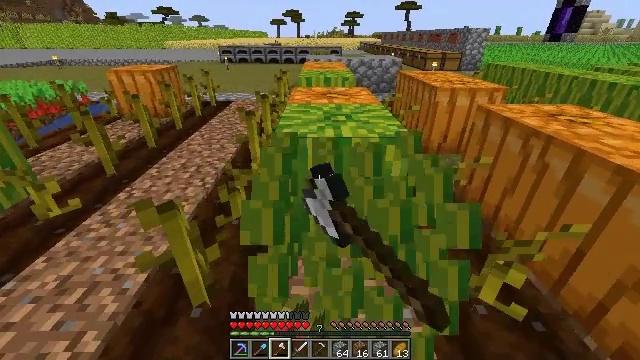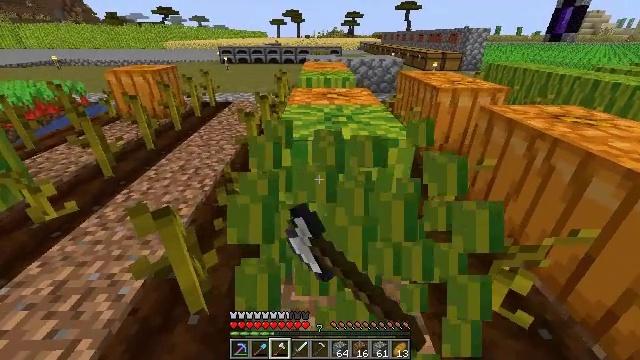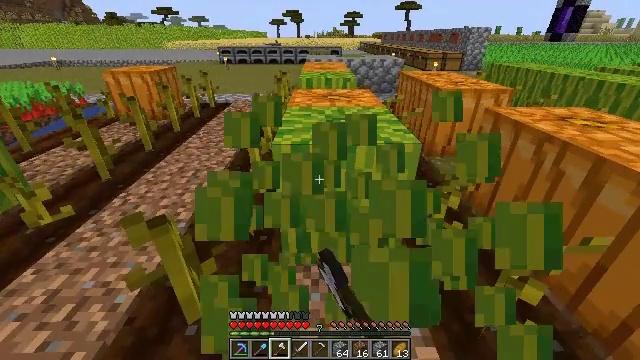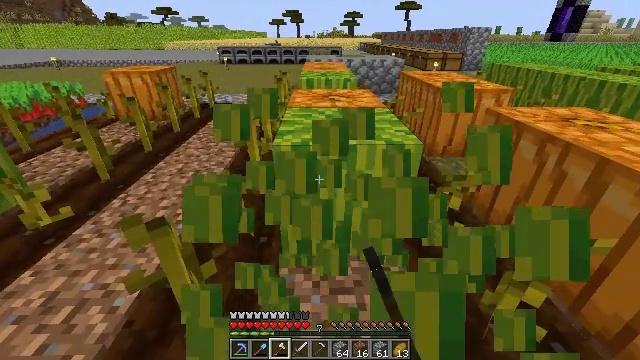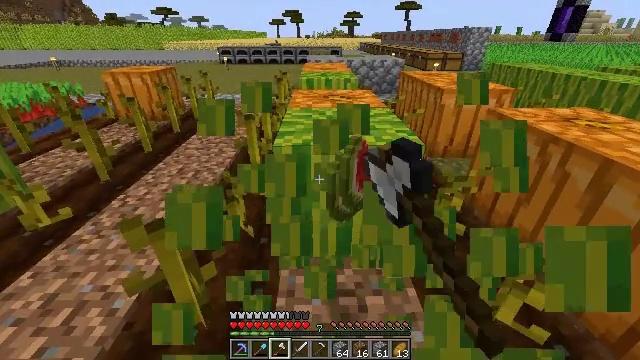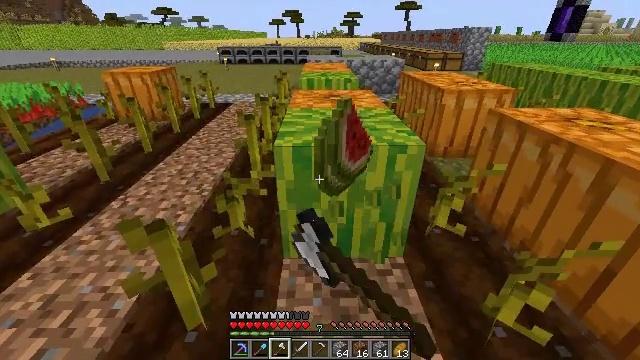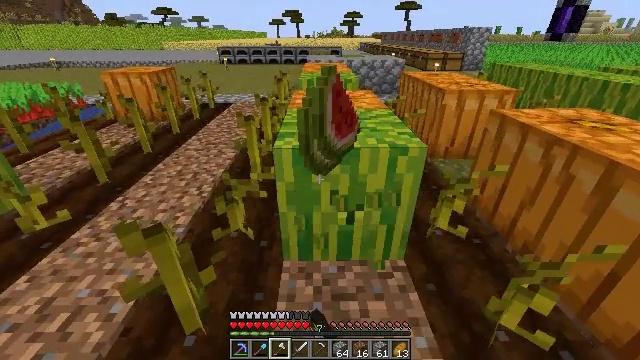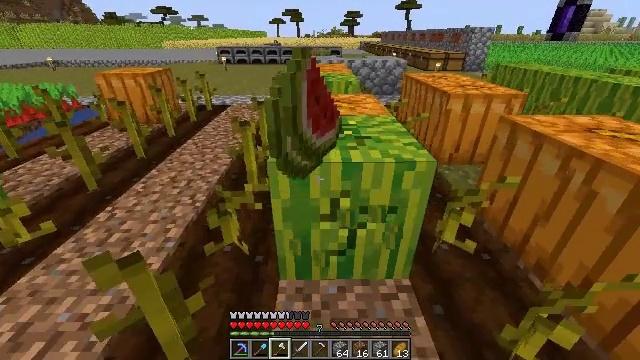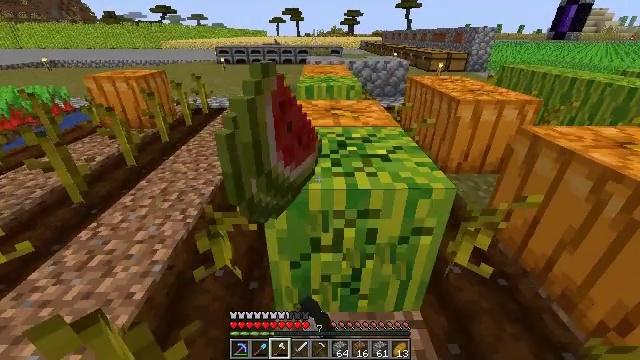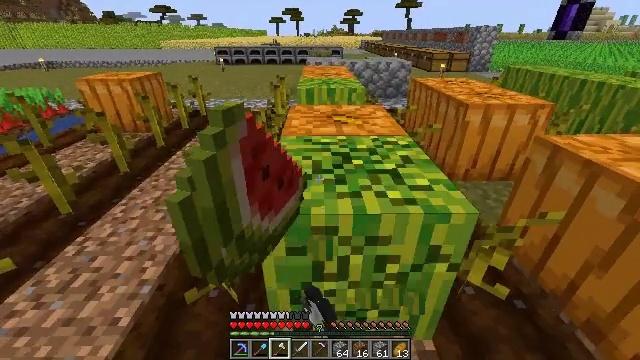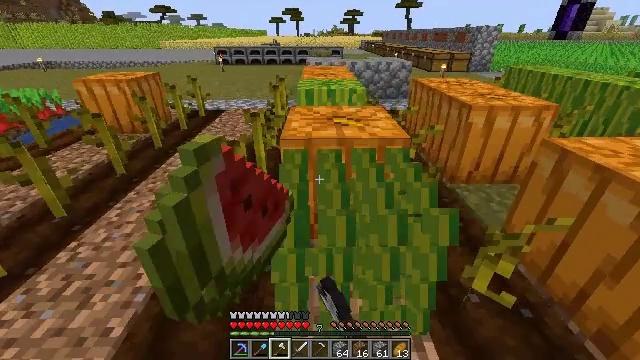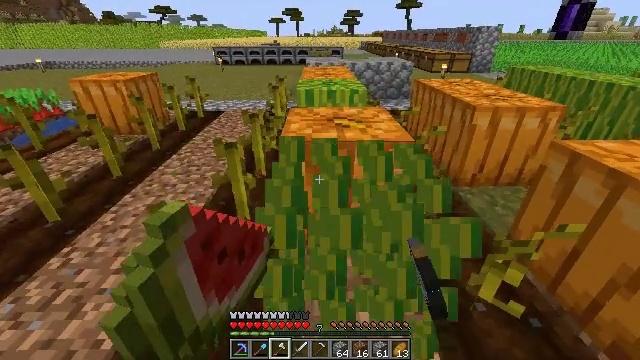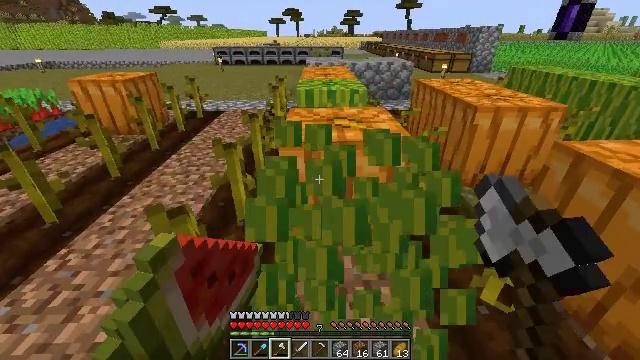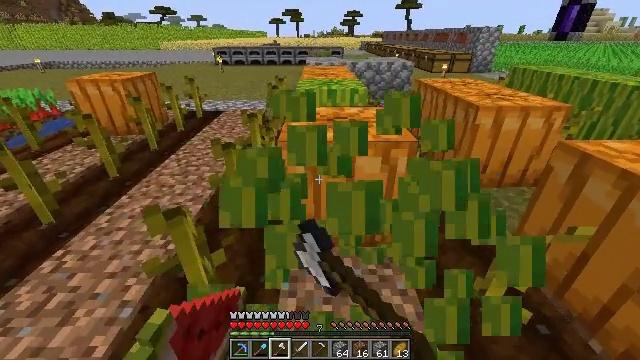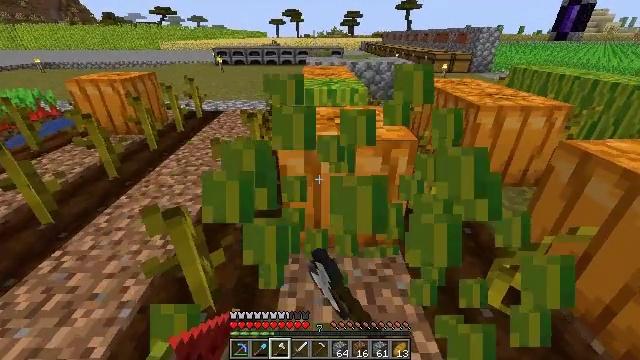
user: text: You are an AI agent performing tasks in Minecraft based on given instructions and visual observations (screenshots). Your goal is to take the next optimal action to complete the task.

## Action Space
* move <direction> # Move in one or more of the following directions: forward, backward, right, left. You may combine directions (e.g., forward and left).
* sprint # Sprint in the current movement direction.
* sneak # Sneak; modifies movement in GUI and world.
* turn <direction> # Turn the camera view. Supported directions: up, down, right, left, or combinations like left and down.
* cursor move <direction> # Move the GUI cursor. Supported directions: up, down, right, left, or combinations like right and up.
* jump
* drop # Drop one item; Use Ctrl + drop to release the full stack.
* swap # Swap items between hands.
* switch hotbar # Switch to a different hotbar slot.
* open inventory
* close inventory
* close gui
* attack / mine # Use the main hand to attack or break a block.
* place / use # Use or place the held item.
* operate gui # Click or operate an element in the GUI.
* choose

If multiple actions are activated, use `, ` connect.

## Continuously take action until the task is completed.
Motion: motion action
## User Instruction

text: Attack the melon to collect it.
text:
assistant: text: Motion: attack / mine
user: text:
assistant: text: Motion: attack / mine
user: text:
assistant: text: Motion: attack / mine
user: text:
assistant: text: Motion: attack / mine
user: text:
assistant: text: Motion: attack / mine
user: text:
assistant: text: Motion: move forward, attack / mine
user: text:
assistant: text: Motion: move forward, attack / mine
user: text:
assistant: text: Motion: move forward, attack / mine
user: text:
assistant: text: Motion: move forward, attack / mine
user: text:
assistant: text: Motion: attack / mine
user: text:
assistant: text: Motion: attack / mine
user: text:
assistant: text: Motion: attack / mine
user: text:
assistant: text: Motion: attack / mine
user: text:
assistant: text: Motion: attack / mine
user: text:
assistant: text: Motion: attack / mine